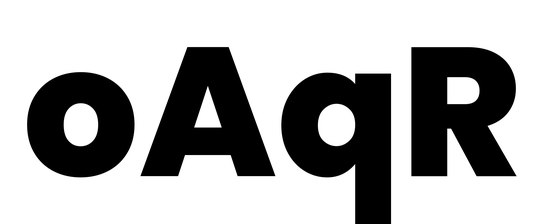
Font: Poppins-ExtraBold